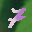
Label: 7